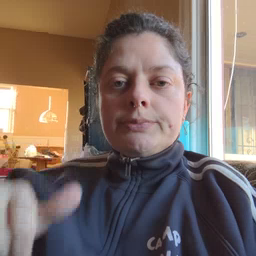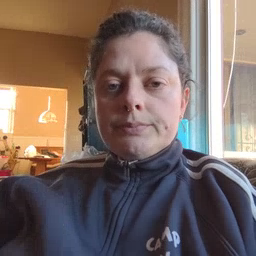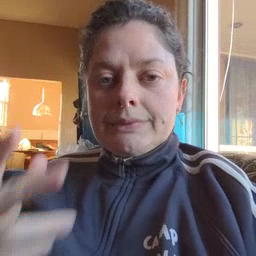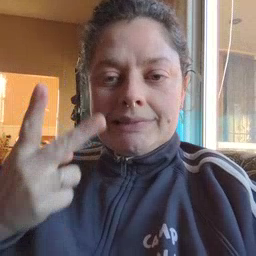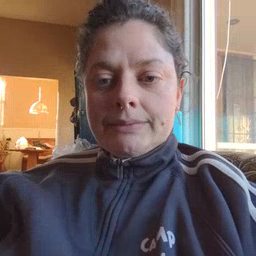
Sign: see